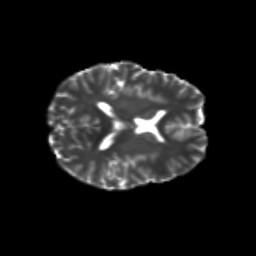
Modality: T2w
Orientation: axial
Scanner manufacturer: siemens
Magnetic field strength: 3 T
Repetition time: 9.2 s
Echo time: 0.084 s